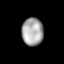
Tissue: lung
Cell type: T cells
Senescence score: 0.1821
Nuclear area (px): 581
Mean DAPI intensity: 168.494